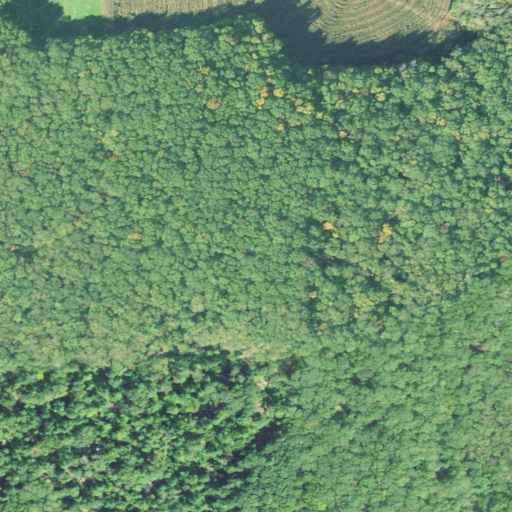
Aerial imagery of mountain in Connecticut named Chandler Hill containing deciduous forest, mixed forest, and cultivated crops